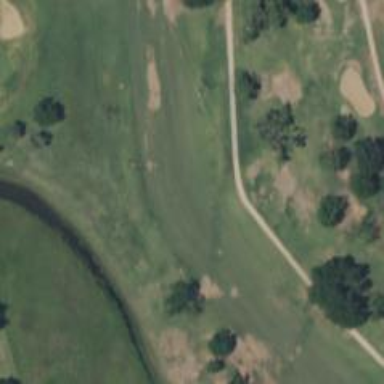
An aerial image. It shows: Golf hole.